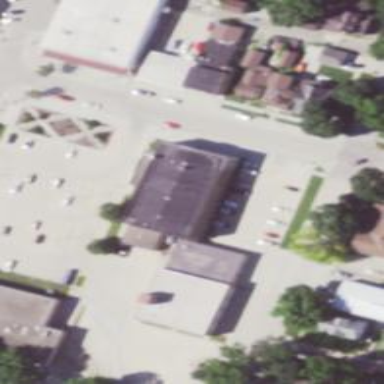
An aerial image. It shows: Town hall.